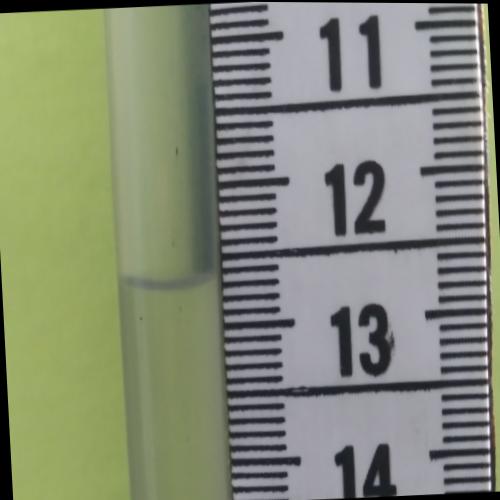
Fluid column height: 12.7 cm